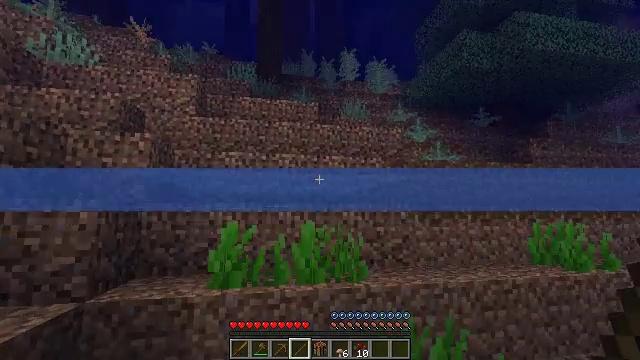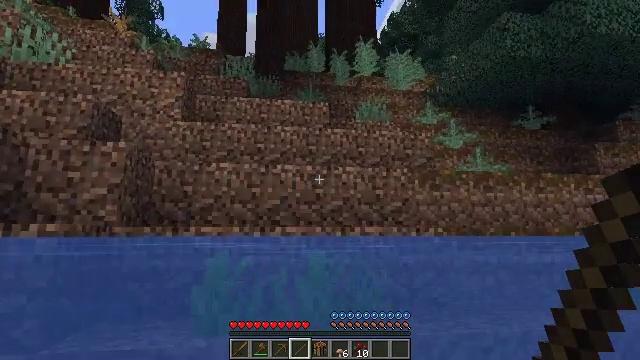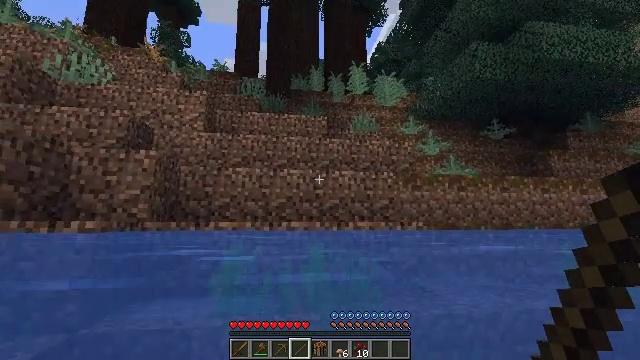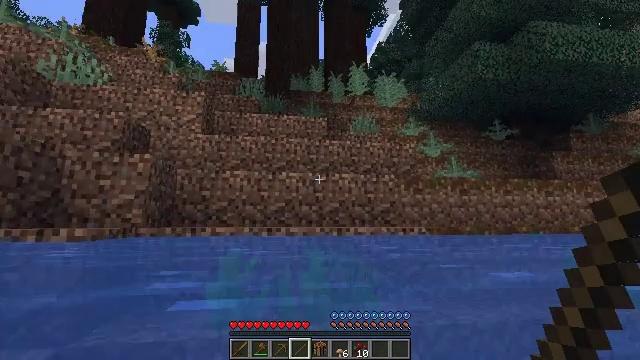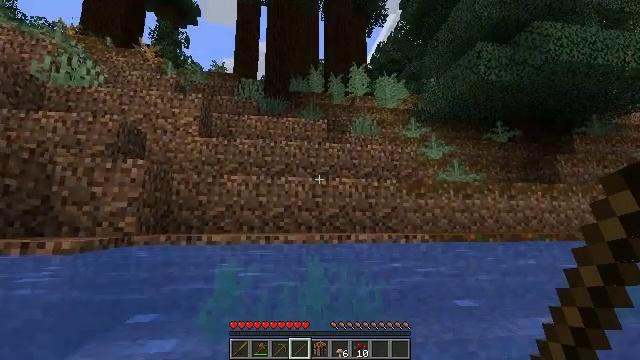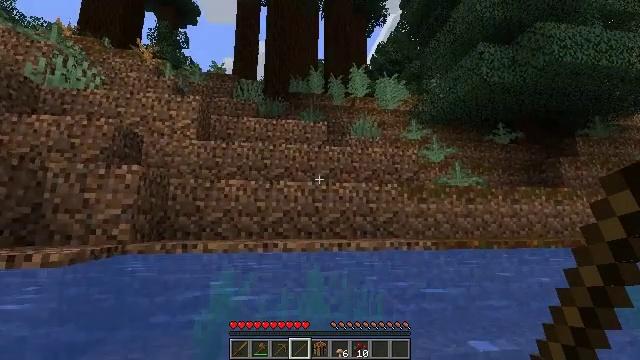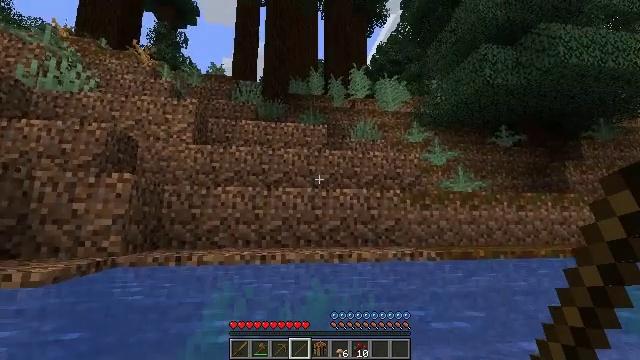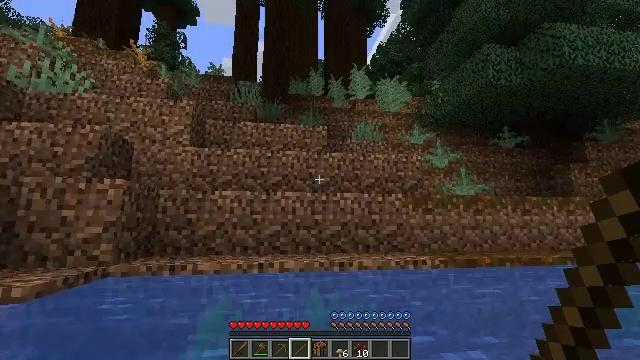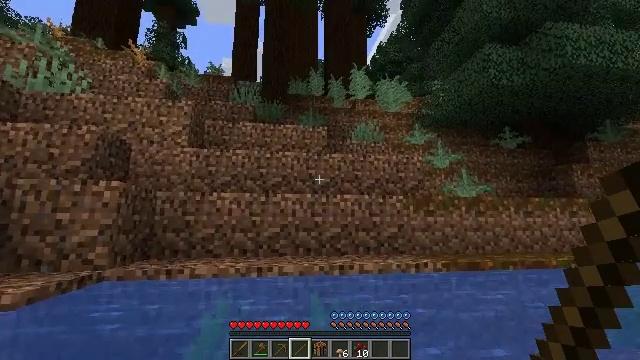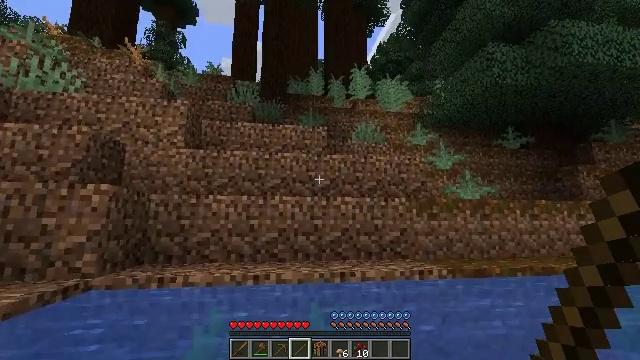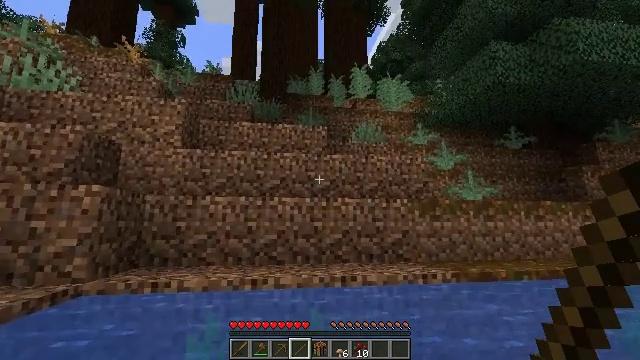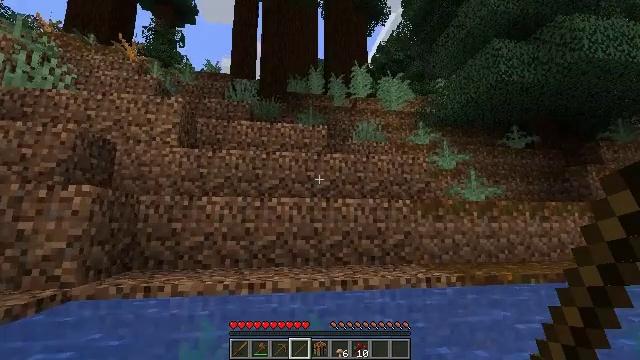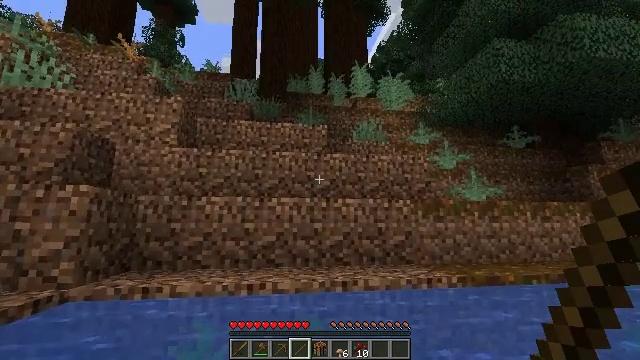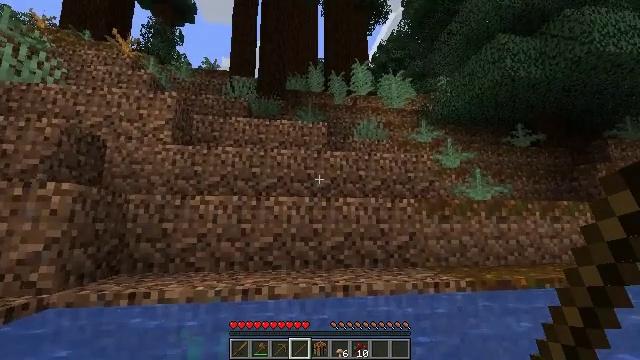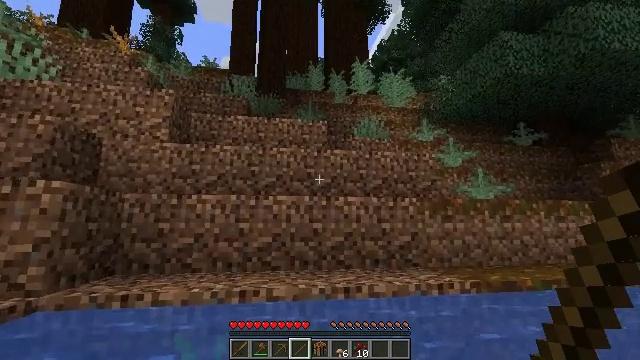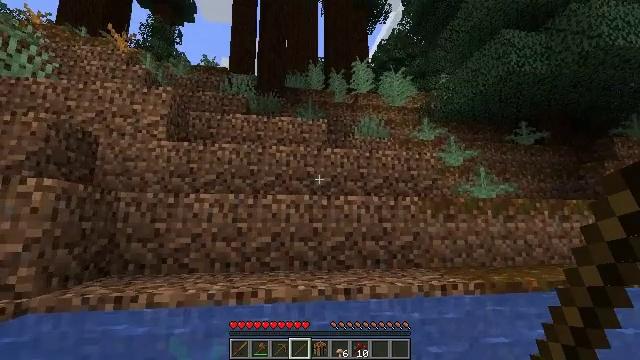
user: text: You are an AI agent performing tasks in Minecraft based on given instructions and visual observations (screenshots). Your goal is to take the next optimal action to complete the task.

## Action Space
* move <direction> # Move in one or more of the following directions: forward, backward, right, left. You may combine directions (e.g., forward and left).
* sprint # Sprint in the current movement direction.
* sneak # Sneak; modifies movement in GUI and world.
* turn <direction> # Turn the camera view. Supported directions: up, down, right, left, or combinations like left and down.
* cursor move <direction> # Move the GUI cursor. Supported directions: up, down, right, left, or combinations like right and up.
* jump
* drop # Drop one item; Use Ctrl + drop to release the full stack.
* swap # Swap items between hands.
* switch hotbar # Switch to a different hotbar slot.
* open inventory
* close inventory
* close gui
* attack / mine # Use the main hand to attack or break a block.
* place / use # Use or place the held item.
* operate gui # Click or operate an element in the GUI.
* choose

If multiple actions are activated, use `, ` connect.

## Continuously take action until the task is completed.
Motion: motion action
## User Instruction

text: Mine fern in the forest.
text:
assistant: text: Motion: move forward, turn left and up, jump
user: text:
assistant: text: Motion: move forward, jump
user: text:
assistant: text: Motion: move forward, jump
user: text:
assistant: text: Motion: move forward, jump
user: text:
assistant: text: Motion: move forward, jump
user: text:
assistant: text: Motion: move forward
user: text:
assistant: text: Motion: move forward
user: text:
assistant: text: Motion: move forward
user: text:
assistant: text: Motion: move forward
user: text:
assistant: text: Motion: move forward
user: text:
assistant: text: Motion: move forward
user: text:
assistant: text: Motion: move forward
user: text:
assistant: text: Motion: move forward
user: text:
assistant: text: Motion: move forward
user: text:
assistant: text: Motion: move forward
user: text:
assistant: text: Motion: move forward
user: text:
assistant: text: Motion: move forward, jump
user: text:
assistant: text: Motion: move forward, jump
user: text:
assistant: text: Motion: move forward, jump
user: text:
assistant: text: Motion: move forward, jump
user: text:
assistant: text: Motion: move forward, jump
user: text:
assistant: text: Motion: move forward, jump
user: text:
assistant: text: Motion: move forward, jump
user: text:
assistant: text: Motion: move forward
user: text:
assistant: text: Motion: move forward
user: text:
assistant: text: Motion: move forward
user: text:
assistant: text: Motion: move forward
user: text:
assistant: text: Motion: move forward
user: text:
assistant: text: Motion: move forward
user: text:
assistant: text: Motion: move forward, turn left